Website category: university
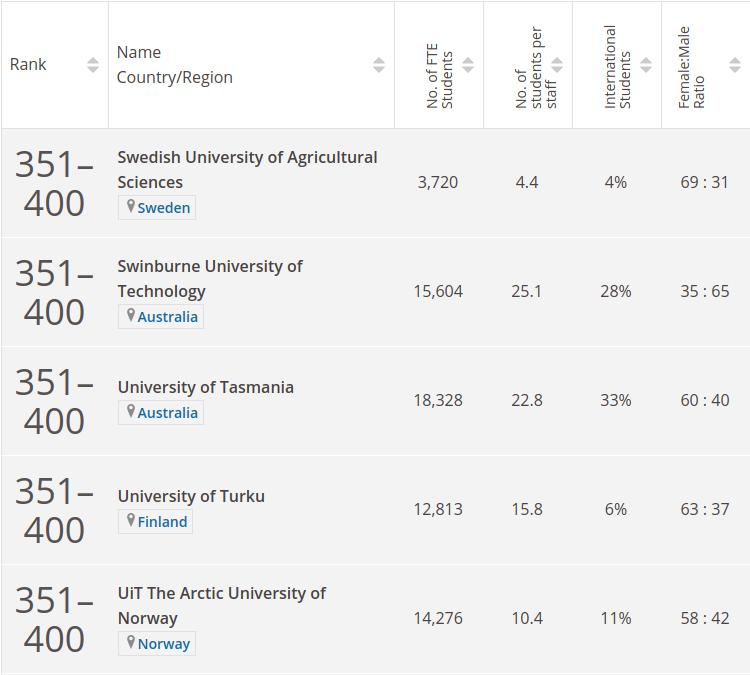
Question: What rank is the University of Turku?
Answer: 351400

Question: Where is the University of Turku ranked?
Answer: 351400

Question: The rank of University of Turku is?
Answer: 351400

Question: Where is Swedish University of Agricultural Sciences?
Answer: Sweden

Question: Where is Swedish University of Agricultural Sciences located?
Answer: Sweden

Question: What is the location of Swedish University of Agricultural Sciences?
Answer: Sweden

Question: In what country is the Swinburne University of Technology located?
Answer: Australia

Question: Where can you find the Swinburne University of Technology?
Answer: Australia

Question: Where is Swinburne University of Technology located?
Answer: Australia

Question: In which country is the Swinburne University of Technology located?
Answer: Australia

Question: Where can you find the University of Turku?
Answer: Finland

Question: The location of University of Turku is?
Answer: Finland

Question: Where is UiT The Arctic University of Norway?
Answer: Norway

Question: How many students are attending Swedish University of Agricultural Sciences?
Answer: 3,720

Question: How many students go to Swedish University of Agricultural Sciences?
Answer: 3,720

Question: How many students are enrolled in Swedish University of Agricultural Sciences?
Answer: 3,720

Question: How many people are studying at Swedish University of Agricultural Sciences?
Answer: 3,720

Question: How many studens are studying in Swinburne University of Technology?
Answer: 15,604

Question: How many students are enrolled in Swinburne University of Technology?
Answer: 15,604

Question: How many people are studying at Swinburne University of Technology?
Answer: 15,604

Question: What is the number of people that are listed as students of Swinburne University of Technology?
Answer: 15,604

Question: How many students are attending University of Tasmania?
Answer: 18,328

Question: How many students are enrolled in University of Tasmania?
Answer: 18,328

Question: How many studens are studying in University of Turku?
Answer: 12,813

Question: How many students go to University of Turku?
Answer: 12,813

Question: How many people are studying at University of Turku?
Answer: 12,813

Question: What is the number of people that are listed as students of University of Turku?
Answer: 12,813

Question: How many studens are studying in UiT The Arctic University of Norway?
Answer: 14,276

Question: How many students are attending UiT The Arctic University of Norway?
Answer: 14,276

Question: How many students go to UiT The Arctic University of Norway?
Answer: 14,276

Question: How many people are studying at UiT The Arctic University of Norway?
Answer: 14,276

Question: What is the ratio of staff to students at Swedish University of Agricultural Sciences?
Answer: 4.4

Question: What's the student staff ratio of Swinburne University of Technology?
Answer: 25.1

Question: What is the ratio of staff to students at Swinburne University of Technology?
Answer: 25.1

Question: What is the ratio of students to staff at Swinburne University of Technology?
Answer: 25.1

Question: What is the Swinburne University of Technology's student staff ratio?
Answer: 25.1

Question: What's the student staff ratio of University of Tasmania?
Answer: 22.8

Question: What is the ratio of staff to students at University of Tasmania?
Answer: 22.8

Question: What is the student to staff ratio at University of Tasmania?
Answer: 22.8

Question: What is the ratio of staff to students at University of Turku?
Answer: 15.8

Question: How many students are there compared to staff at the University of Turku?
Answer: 15.8

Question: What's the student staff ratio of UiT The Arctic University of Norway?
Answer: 10.4

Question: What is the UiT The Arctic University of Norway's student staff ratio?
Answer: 10.4

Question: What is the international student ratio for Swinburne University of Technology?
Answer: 28%

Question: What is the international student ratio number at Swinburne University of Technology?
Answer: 28%

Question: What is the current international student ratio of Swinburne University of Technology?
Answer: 28%

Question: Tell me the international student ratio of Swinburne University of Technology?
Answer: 28%

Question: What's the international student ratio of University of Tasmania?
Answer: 33%

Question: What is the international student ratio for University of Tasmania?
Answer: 33%

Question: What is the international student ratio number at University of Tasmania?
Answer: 33%

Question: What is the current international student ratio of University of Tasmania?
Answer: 33%

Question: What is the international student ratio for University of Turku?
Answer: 6%

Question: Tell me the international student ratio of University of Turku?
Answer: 6%

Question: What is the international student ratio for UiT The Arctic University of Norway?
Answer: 11%

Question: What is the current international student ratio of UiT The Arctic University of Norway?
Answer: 11%

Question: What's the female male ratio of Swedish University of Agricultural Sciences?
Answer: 69 : 31

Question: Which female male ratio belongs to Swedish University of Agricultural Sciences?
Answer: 69 : 31

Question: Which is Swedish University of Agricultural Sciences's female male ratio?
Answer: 69 : 31

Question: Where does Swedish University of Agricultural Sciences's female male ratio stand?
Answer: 69 : 31

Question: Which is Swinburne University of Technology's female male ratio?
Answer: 35 : 65

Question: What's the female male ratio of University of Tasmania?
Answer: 60 : 40

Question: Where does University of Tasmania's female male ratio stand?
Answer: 60 : 40

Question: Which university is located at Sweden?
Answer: Swedish University of Agricultural Sciences

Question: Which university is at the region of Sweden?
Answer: Swedish University of Agricultural Sciences